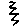
Label: zigzag